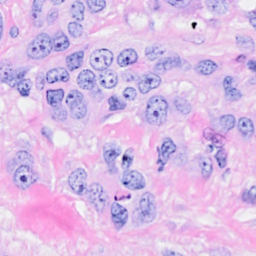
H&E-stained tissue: Breast